Aerial crown-view tile of a tropical tree (Barro Colorado Island, Panama), acquired 20250915:
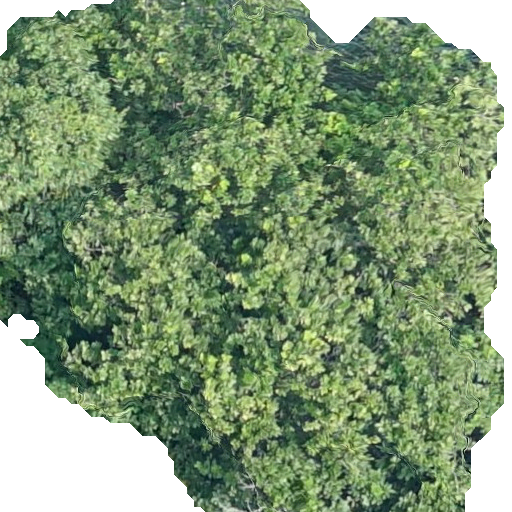
Species: Anacardium excelsum
GBIF accepted scientific name: Anacardium excelsum
Crown area: 354.028 m²